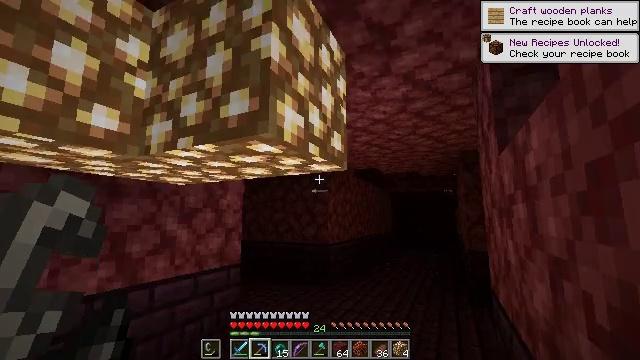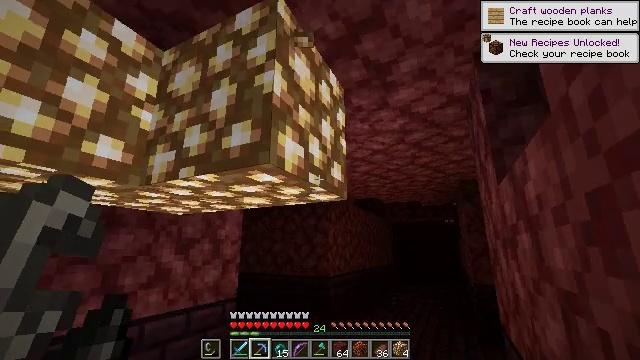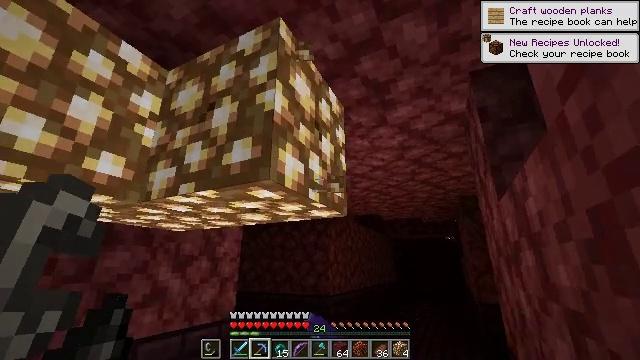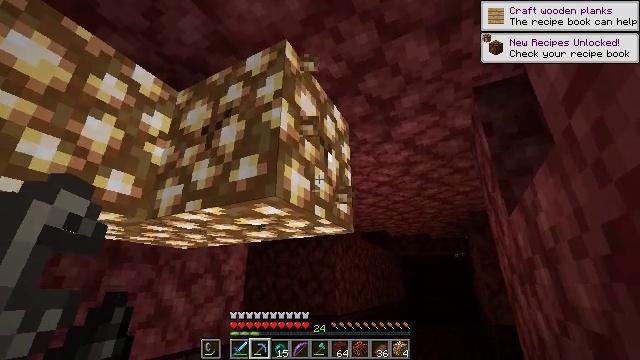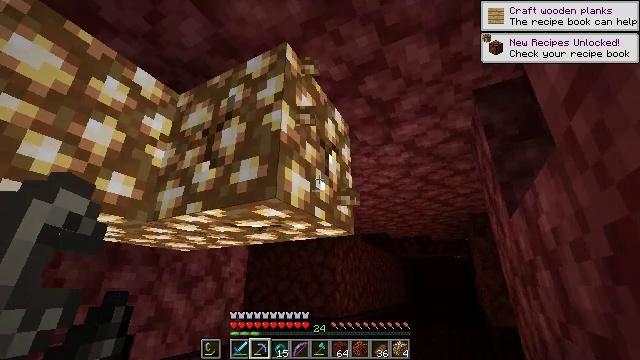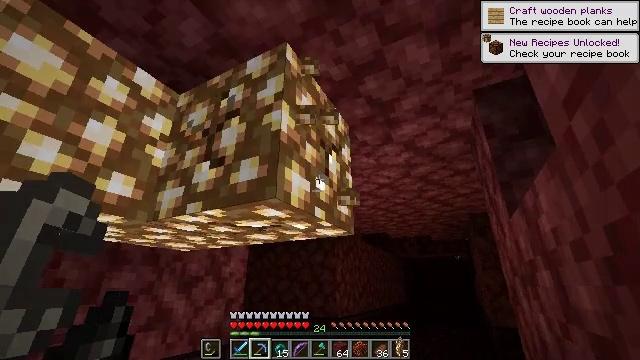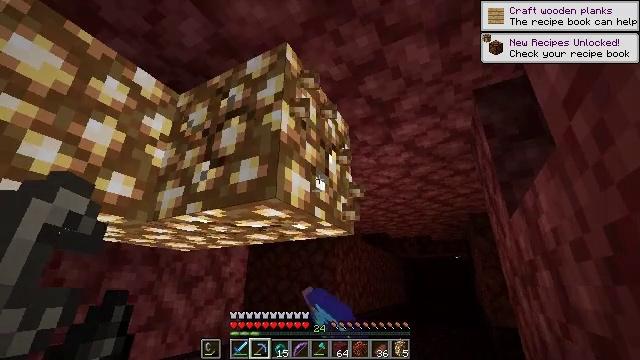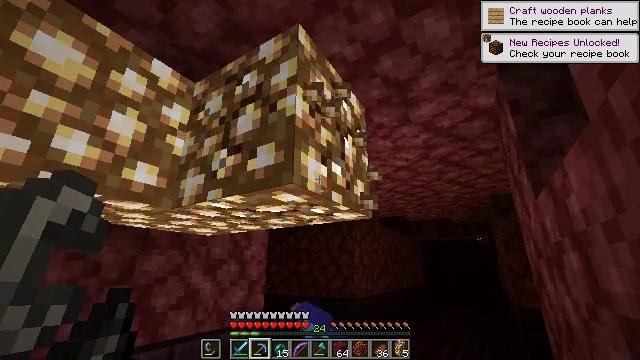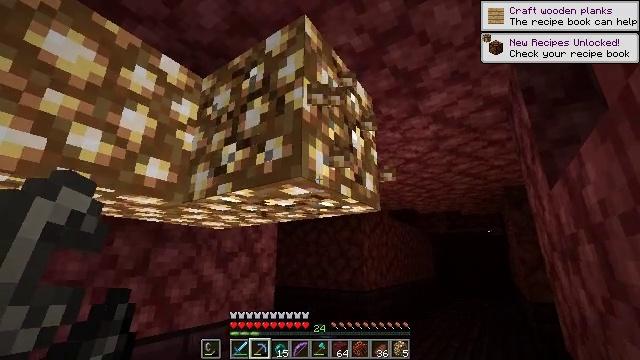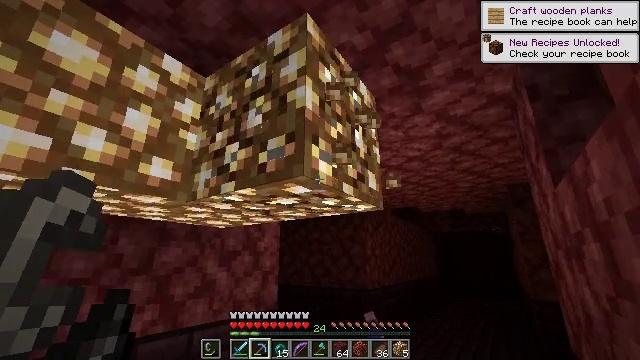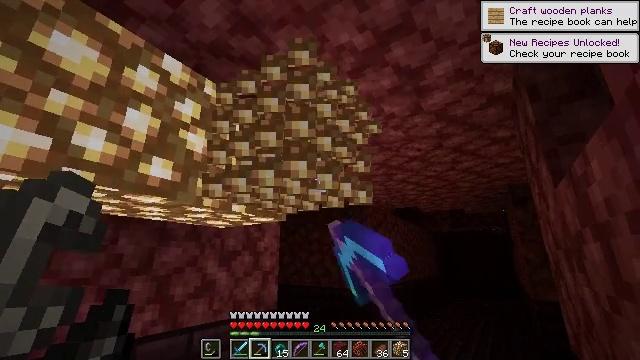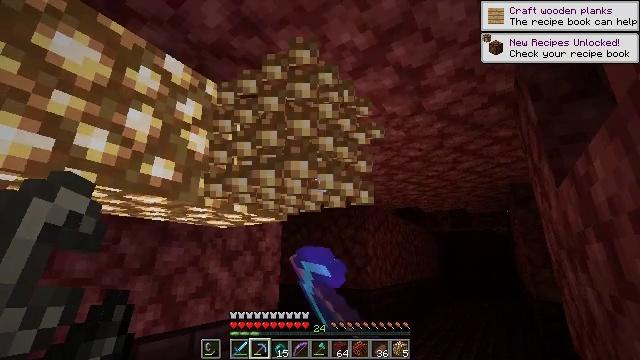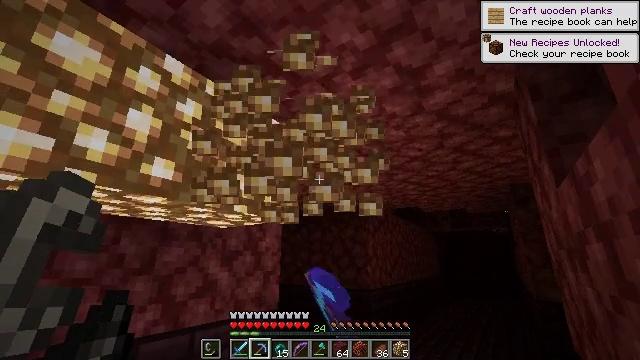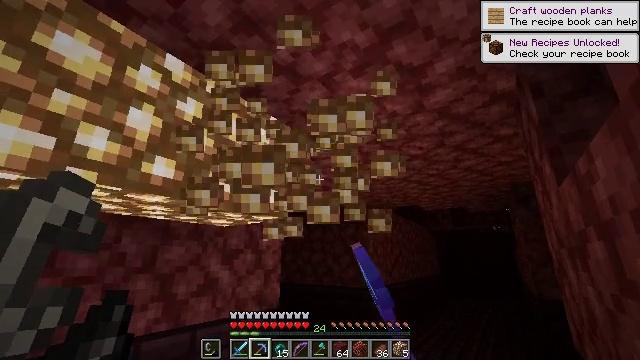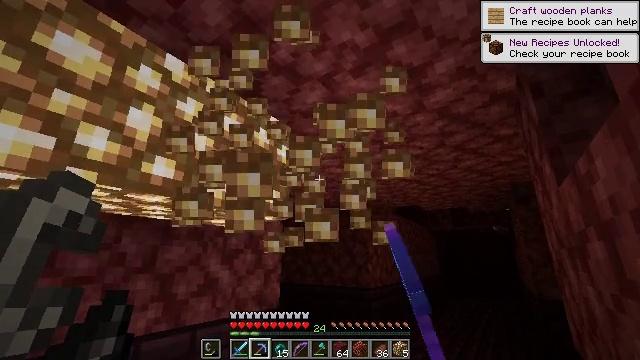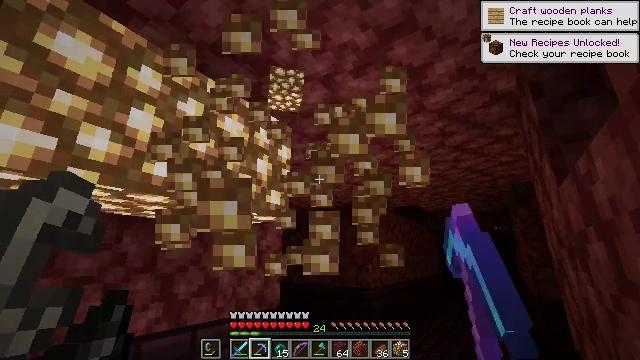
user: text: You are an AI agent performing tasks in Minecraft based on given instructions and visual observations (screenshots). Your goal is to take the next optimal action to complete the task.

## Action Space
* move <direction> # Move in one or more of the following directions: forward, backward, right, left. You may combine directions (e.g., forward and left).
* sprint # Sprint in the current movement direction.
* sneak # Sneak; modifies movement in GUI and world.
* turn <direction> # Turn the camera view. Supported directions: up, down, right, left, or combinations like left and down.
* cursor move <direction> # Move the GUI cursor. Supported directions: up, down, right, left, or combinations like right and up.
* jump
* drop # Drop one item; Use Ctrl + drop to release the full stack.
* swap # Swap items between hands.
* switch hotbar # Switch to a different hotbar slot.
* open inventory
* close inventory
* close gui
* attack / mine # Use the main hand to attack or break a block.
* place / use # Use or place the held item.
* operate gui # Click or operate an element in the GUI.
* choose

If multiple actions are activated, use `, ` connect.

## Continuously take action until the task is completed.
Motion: motion action
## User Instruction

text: Mine the glowstone in the Nether.
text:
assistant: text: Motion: turn up, attack / mine
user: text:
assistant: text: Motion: turn up, attack / mine
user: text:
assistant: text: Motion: turn left and up, attack / mine
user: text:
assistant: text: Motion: attack / mine
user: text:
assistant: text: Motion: attack / mine
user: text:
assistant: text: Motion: attack / mine
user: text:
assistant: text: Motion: turn left and down, attack / mine
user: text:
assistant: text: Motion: turn left and down, attack / mine
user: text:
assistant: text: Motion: attack / mine
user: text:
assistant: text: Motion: attack / mine
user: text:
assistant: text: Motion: attack / mine
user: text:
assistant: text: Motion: attack / mine
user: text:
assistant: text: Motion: attack / mine
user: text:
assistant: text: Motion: attack / mine
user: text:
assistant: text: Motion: move back and move left, attack / mine
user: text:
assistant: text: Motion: move back and move left, attack / mine
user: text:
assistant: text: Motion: move back and move left, attack / mine
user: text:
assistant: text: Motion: move back and move left, attack / mine
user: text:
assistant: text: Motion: move back and move left, attack / mine
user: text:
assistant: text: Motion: move back and move left, attack / mine
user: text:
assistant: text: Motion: move back and move left, attack / mine
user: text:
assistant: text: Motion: move back and move left, turn right, attack / mine
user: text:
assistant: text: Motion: move back and move left, turn right and down, attack / mine
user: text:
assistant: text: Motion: move back and move left, attack / mine
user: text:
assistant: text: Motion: move back and move left, turn right, attack / mine
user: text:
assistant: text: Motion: turn right, attack / mine
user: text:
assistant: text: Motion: turn right, attack / mine
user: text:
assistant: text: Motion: attack / mine
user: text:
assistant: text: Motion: attack / mine
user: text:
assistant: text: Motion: attack / mine